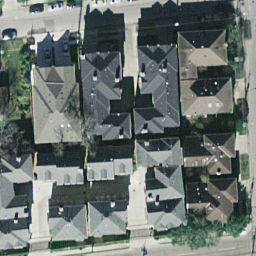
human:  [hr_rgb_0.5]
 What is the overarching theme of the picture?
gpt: dense residential